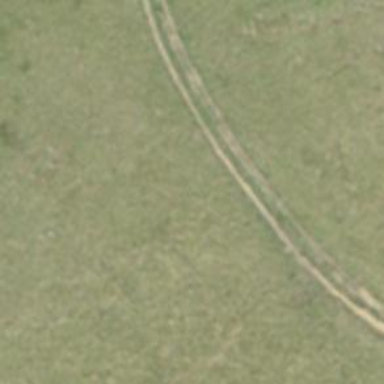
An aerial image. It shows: Track road with fine gravel surface. The tracktype is grade5 and the smoothness is very horrible.